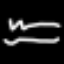
Label: squiggle